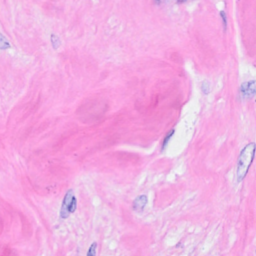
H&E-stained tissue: Breast